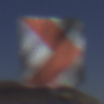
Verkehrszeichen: RichtungstafelnInKurvenKleinLinks
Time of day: Midday
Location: Outdoor (Nature)
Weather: Clear
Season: NotSpecified
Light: Natural